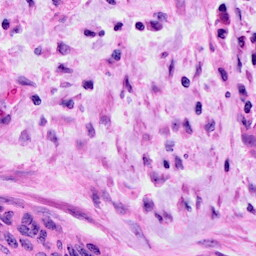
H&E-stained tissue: Cervix